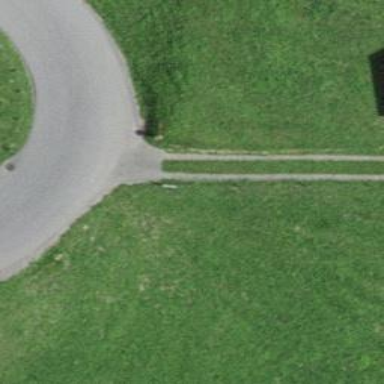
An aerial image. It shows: Track with grass paver surface of grade 3.